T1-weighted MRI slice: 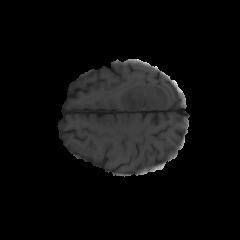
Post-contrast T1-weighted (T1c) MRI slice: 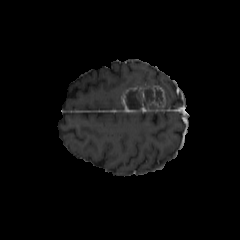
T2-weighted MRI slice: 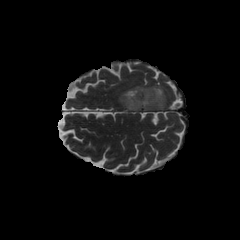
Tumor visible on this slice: yes